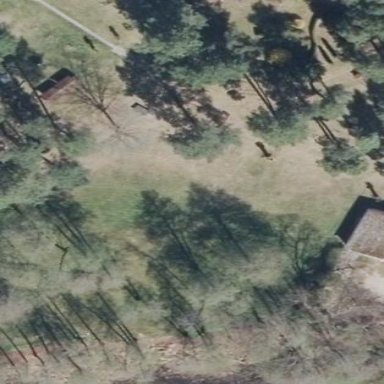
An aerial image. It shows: Park.